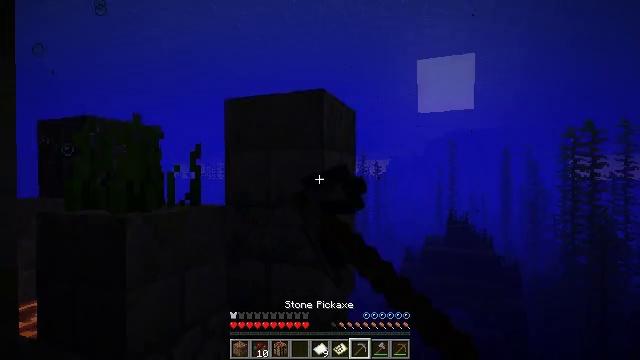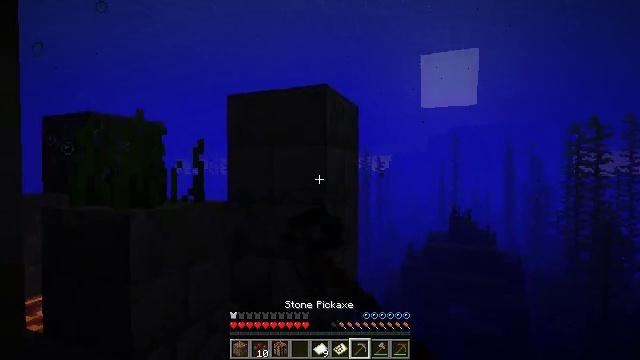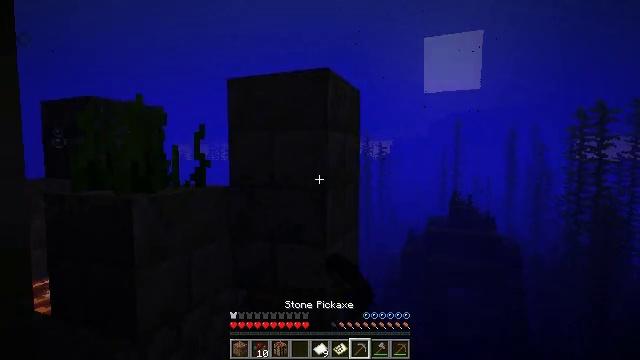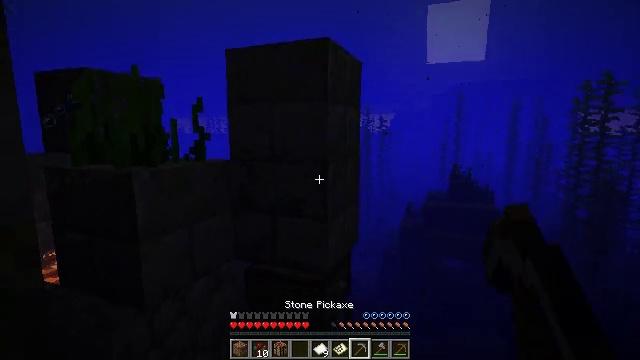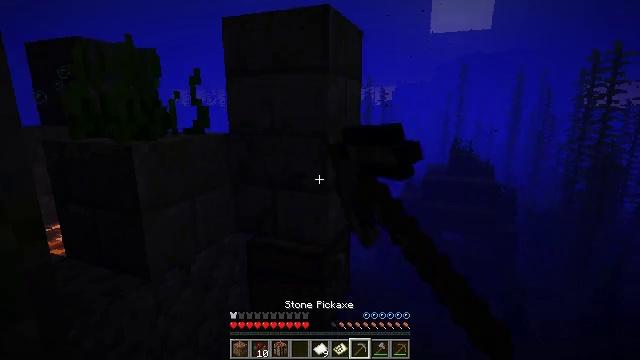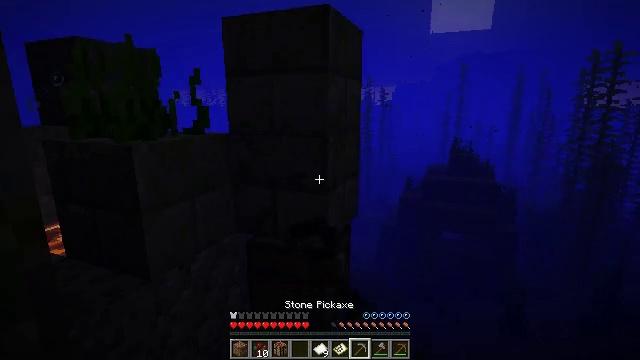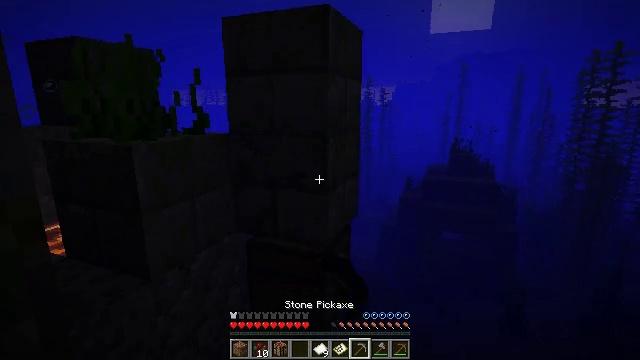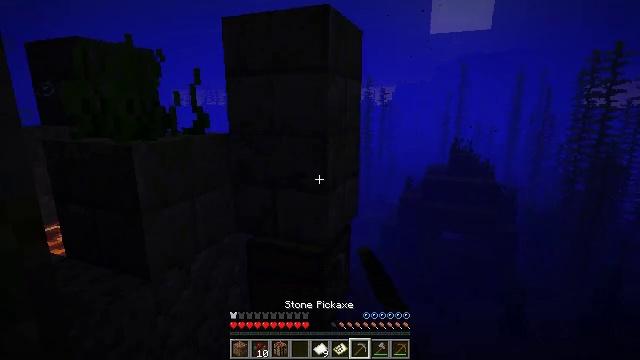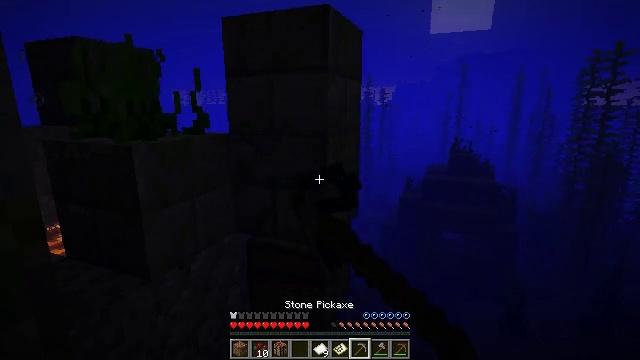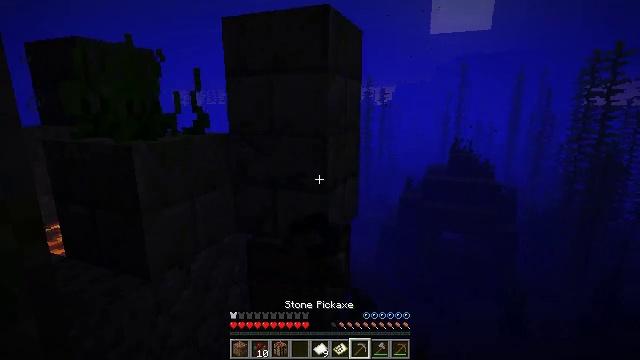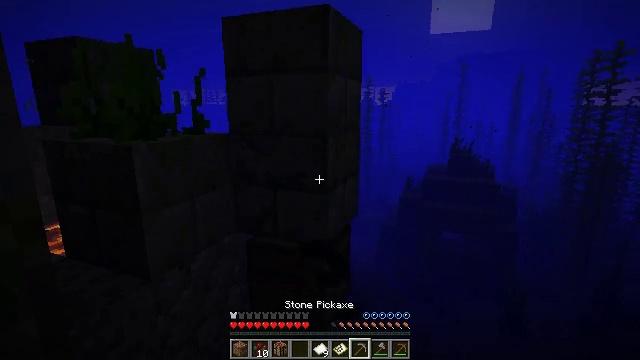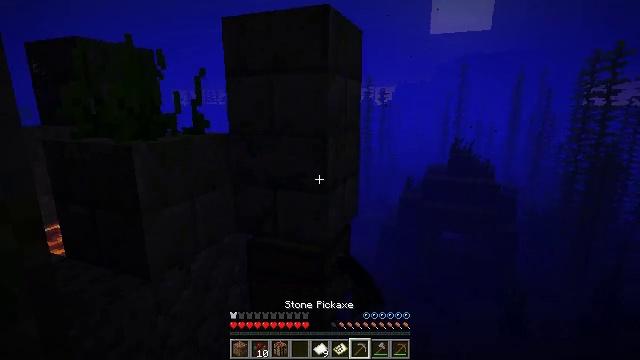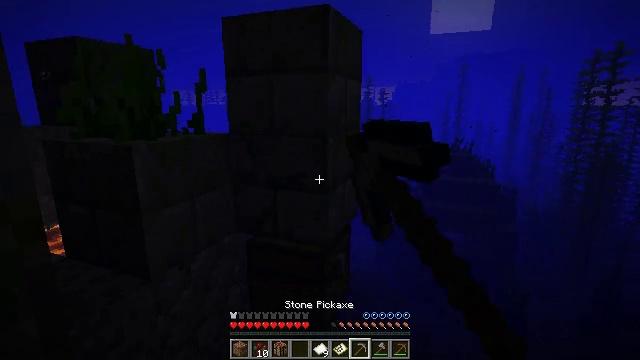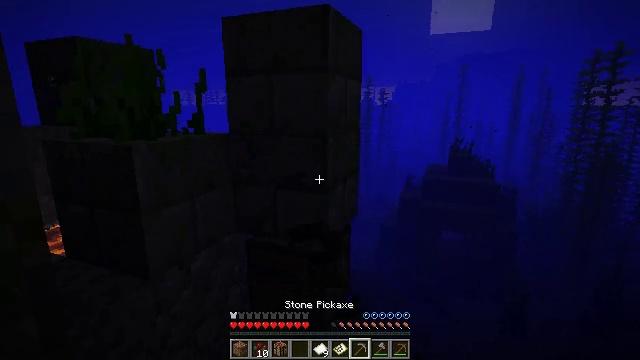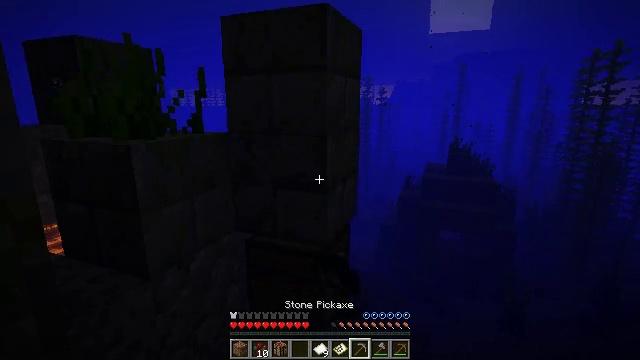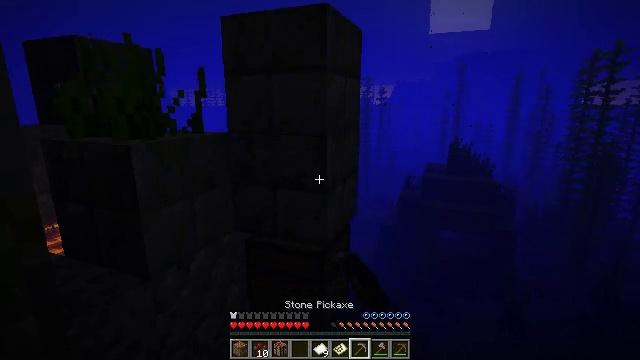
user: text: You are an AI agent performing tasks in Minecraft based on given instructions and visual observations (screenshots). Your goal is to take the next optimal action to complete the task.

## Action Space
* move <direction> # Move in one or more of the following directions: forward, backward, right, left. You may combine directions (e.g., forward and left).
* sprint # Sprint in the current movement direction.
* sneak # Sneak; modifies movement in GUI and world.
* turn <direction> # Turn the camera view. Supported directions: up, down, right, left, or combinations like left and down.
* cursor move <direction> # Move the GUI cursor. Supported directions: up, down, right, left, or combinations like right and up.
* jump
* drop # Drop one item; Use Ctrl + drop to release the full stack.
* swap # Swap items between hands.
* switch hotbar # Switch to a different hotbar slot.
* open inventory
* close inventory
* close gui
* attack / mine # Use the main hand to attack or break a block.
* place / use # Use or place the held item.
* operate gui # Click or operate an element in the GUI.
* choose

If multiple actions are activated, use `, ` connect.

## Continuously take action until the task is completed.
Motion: motion action
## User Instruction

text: Harvest seagrass from the waterbed.
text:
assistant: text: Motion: sneak, attack / mine
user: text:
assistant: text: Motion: sneak, turn down, attack / mine
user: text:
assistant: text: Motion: sneak, turn down, attack / mine
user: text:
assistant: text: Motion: sneak, turn down, attack / mine
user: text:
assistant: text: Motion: sneak, attack / mine
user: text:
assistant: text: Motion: sneak, attack / mine
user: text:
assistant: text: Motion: sneak, attack / mine
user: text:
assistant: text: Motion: sneak, attack / mine
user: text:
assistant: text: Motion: sneak, attack / mine
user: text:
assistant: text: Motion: sneak, attack / mine
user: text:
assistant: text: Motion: sneak, attack / mine
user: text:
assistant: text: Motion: sneak, attack / mine
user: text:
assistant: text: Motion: sneak, attack / mine
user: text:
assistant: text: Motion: sneak, attack / mine
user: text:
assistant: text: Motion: sneak, attack / mine
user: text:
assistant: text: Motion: sneak, attack / mine
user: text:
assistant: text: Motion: sneak, attack / mine
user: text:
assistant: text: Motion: sneak, attack / mine
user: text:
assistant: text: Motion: sneak, attack / mine
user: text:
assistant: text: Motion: sneak, attack / mine
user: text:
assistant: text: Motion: sneak, attack / mine
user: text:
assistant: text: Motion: sneak, attack / mine
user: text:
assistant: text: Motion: sneak, attack / mine
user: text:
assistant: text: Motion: sneak, attack / mine
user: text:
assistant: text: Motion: sneak, attack / mine
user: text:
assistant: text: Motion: sneak, attack / mine
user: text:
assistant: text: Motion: sneak, attack / mine
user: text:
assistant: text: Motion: sneak, attack / mine
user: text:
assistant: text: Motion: sneak, attack / mine
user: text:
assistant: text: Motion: sneak, attack / mine